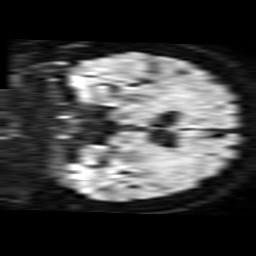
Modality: TRACE
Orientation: coronal
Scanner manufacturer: philips
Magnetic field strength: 1.5 T
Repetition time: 3.646 s
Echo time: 0.09255 s